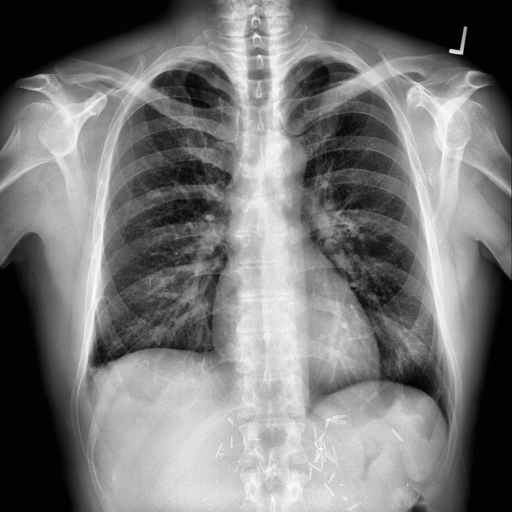
Finding: NORMAL